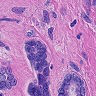
Metastatic tissue present: yes